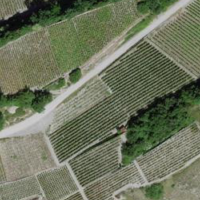
EUNIS habitat code: 40
Species observed at this site:
Prunus spinosa
Odontites luteus